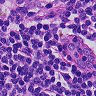
Metastatic tissue present: no